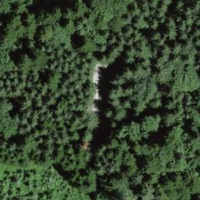
EUNIS habitat code: 43
Species observed at this site:
Campanula trachelium